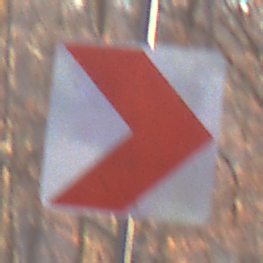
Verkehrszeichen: RichtungstafelnInKurvenKleinLinks
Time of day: SunriseSunset
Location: Outdoor (Nature)
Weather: Clear
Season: Autumn
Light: Natural